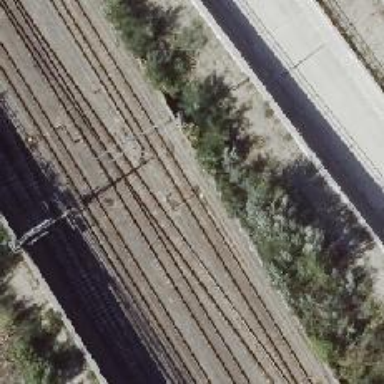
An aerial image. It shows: Railway signal.